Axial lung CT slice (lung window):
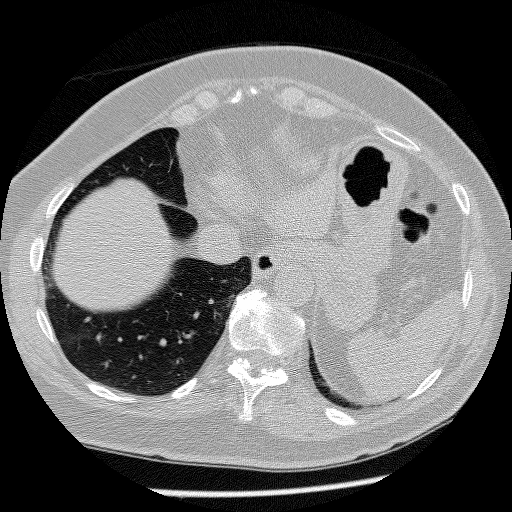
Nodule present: no